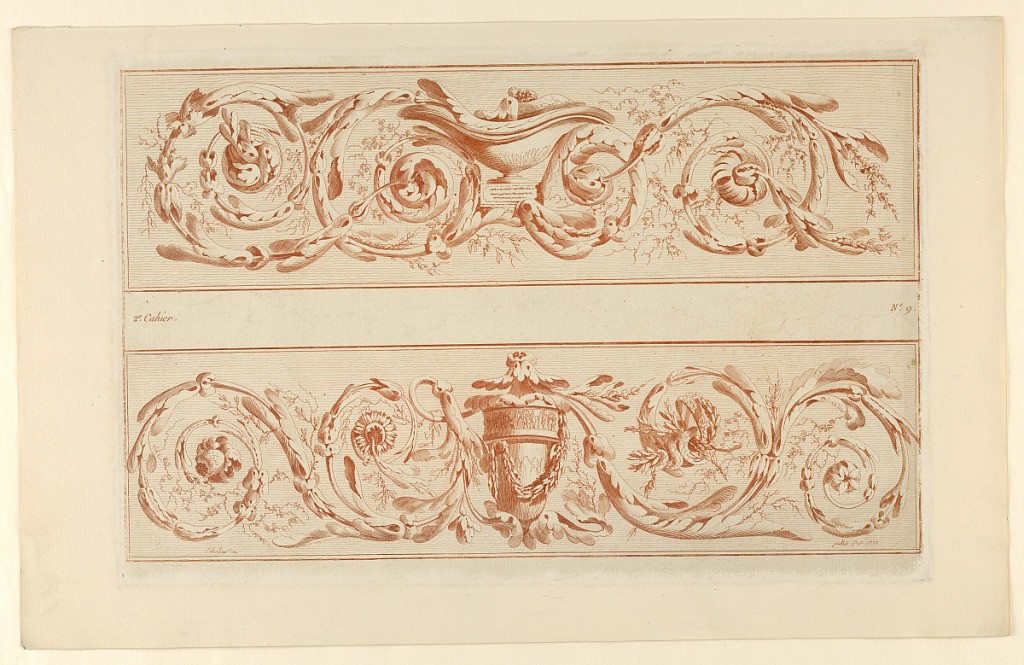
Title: Plate 9 from Cahier d ornements et frises dessinés (Book of Ornaments and Friezes)
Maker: Henri Sallembier, French, ca. 1753 - 1820
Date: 1777
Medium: Engraving on paper
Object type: Print
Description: Page divided horizontally into two friezes, each with an arabesques. At upper center, an illegible tablet. At lower center, a vase with frieze of figures, hung with festoons.